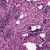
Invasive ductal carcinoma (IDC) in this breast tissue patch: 1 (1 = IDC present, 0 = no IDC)